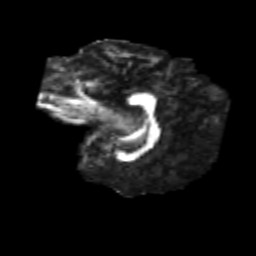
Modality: FA
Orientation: sagittal
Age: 21
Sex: female
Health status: healthy